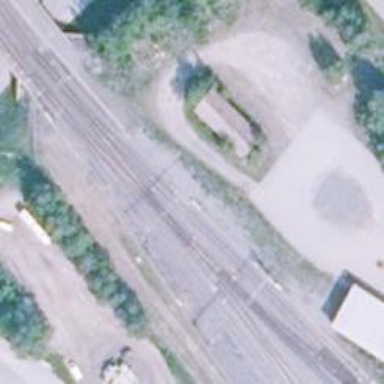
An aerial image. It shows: Railway track with electrified contact lines. This is siding track.